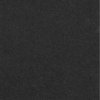
Label: dusty